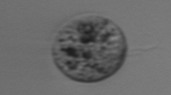
Label: Amoeba